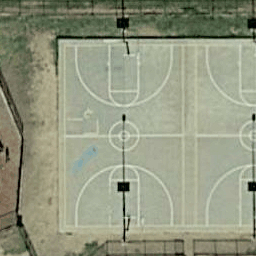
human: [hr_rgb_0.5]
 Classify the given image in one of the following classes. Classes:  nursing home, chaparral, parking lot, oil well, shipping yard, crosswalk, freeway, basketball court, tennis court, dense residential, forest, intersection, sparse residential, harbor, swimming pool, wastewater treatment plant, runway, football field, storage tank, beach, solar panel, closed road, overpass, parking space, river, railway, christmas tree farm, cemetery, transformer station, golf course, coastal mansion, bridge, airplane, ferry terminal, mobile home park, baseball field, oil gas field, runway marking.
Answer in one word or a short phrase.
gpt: basketball court